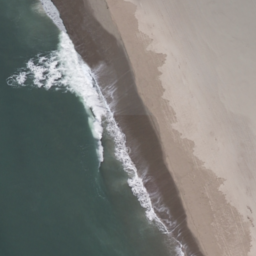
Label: beach